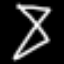
Label: hourglass